Question: Let's say i draw a green rectangle with TPaintBox on a panel(FillRect method). On this rectangle I make horizontal lines(lineTo method). Then on those lines I put TShape(e.g a square). Now when I change the visibility of the TShape to false part of the line in which there was previously the TShape disappears leaving me with the effect like this:

How do I do that this part of the line doesn't disappear?
Here's the code + I noticed an odd thing while I was writing this code: if I do not put the showMessage method in the code the line and the tShape will not display. Why is that?
'''
var
Panel1 : TPanel;
PaintBox1 : TPaintBox;
procedure TForm1.Button1Click(Sender: TObject);
var t : TShape;
begin
Panel1 := TPanel.Create(form1);
Panel1.parent := form1;
Panel1.Color := clGreen;
Panel1.Width := 500;
Panel1.Height := 500;
Panel1.Top := 0;
Panel1.Left := 0;
PaintBox1 := TPaintBox.Create(form1);
PaintBox1.parent := Panel1;
PaintBox1.Width := 500;
PaintBox1.Height := 500;
PaintBox1.Top := 0;
PaintBox1.Left := 0;
//showMessage('eee');
PaintBox1.Canvas.Pen.Color := clWhite;
PaintBox1.Canvas.line(0,50,PaintBox1.Width,50);
t := TShape.Create(form1);
t.parent := Panel1;
t.Brush.Color := clRed;
t.Width := 50;
t.Height := 50;
t.Top := 25;
t.Left := 200;
t.Visible :=false;
end;
'''
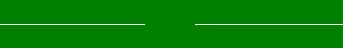
Answer: The problem you have is because you are painting at the wrong point in your program. Painting to a paint box control must happen in the 'OnPaint' event handler. The content of a paint box is re-painted on demand. The system does this when it needs to by firing the 'OnPaint' event. You need to move the painting code into such an event handler.
If you wish to draw to a persistent canvas then you could consider using a 'TImage' instead.